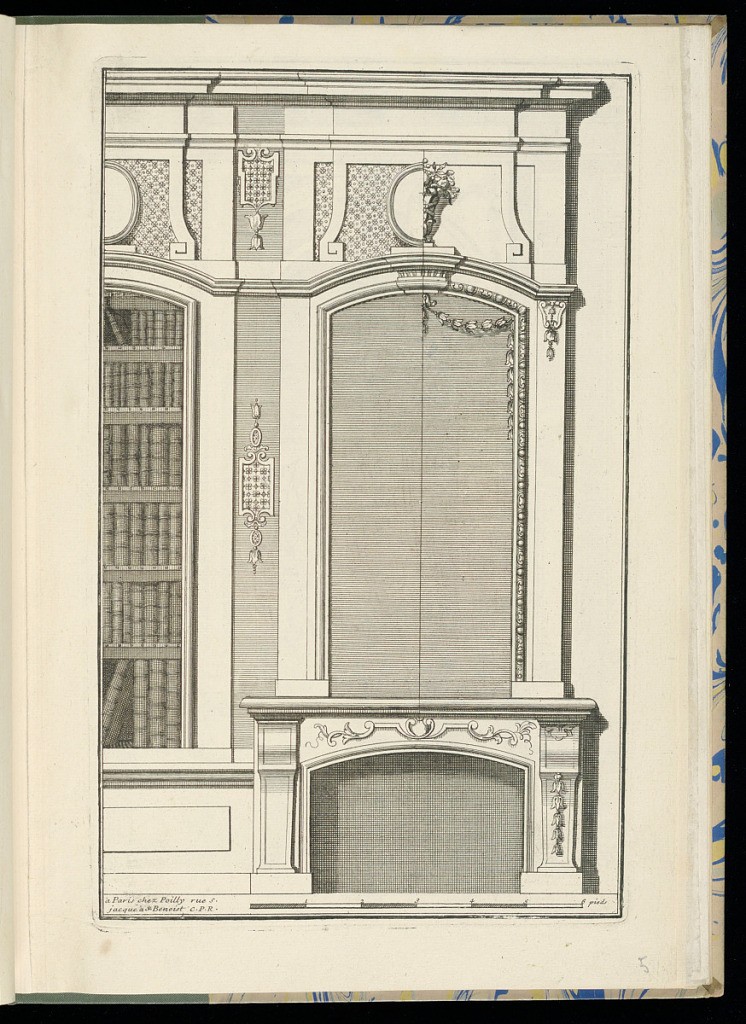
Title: Fireplace (Chimney Piece and Mantel) Design
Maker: François II de Poilly, French, 1666 – 1741
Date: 1712
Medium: Etching and engraving on laid paper
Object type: Print
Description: An interior wall elevation with a fireplace (chimney piece and mantel) to the right and a bookcase set into the wall to the left. The mantel and overmantel are split in half with two variations in the design. The right side of the overmantel mirror or frame features an egg and c-scroll running pattern and a festoon of fleurons, with a sculpted vase with leaves and berries above. The design on the left is plainer but with a diaper pattern and oval roundel above the overmantel. The front of the mantel is decorated with strapwork, c-scrolls and scrolling leaves (rinceaux). There is a scale below the fireplace.